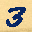
Label: 3